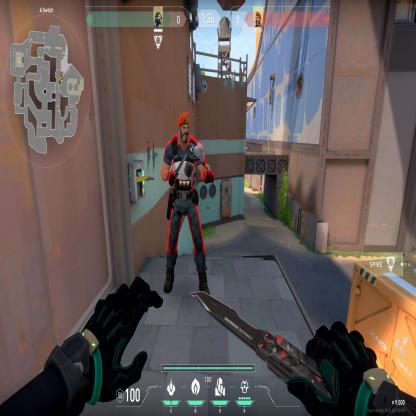
Label: enemy